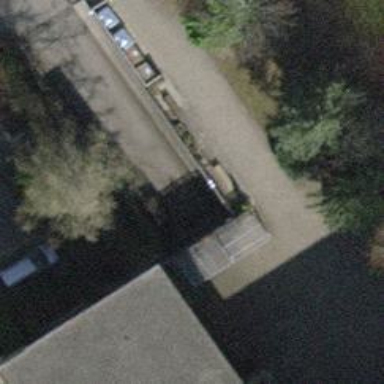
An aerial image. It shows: Driveway leading to service road.